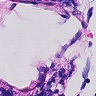
Metastatic tissue present: no